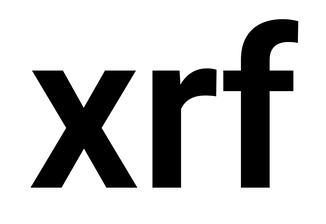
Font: Roboto_SemiBold